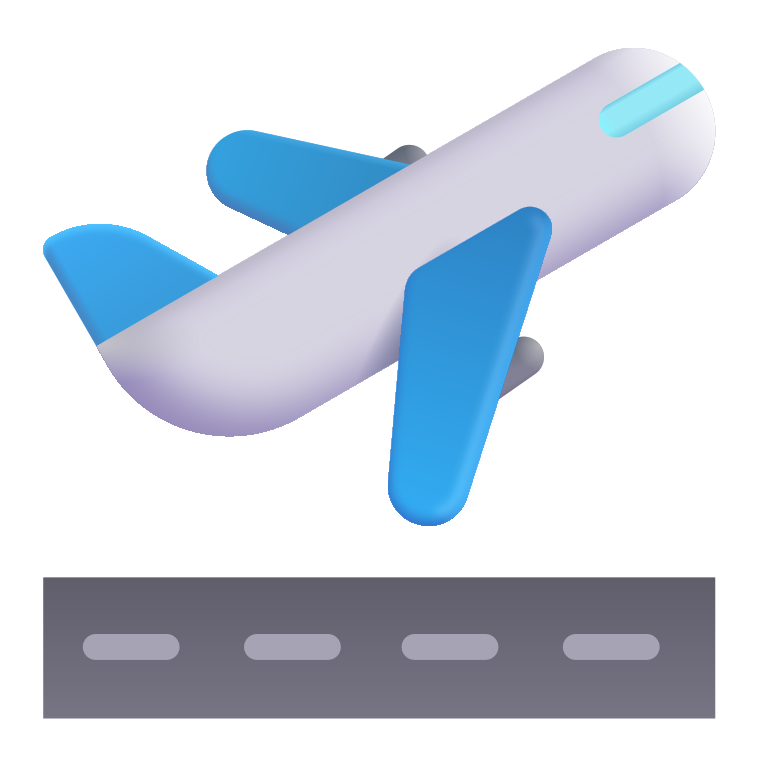
airplane departure color